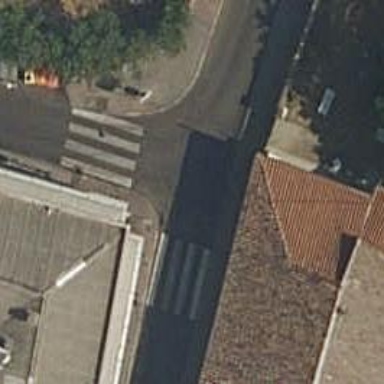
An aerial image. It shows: Uncontrolled zebra crossing on the road.